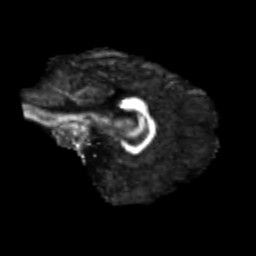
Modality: FA
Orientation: sagittal
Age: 24
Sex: male
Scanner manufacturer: siemens
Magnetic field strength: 3 T
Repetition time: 3.5 s
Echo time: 0.125 s